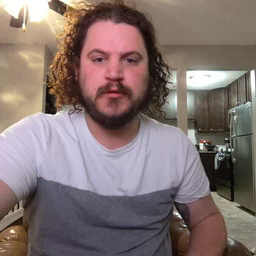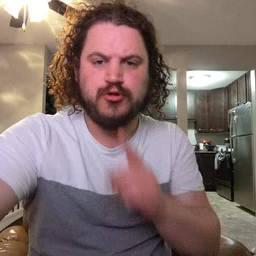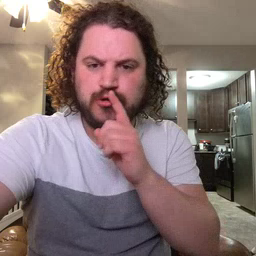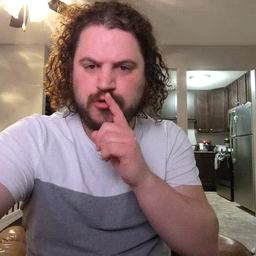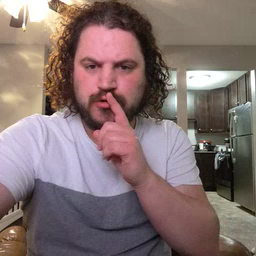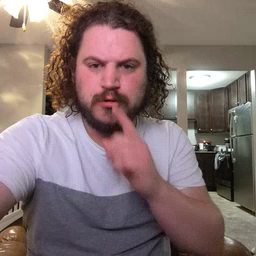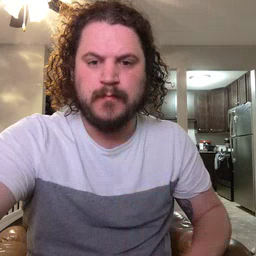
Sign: shhh